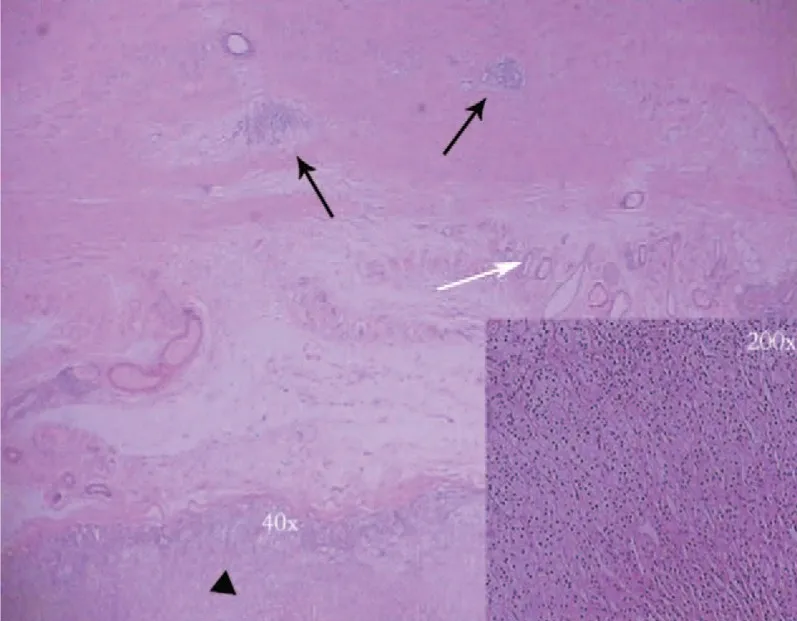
Histological examination of the resected specimen showed features of abnormal pancreatic islets (black arrows) and ducts (white arrow) was adjacent to a small part of the adrenal tissue (black triangle) (H&E, x40, x200).
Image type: pathology (h&e)